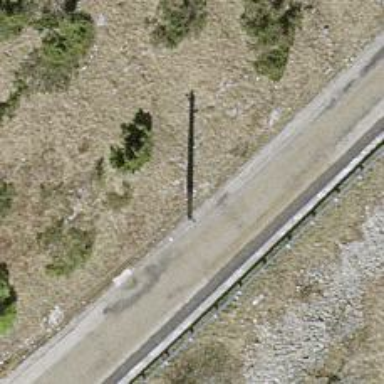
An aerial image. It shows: Power pole.